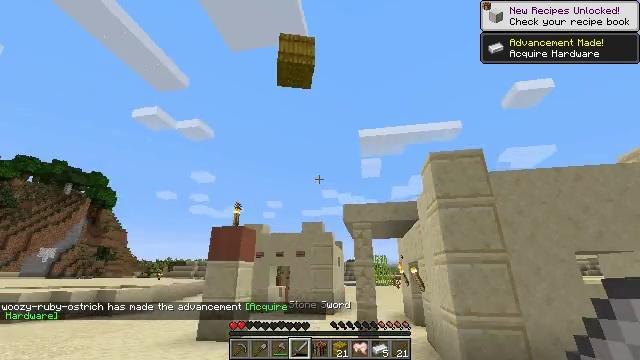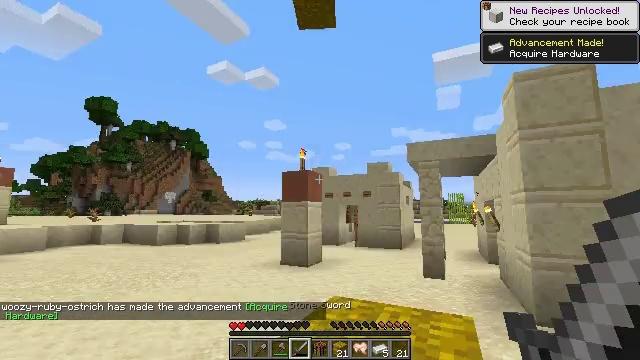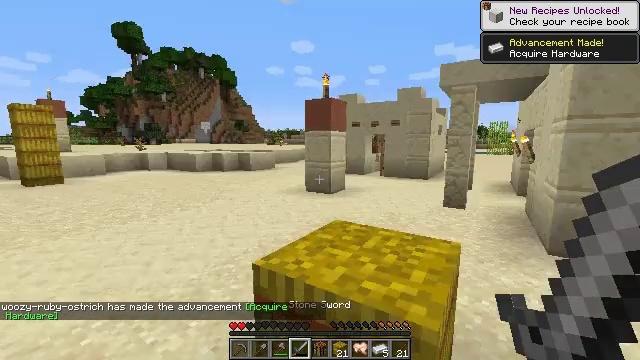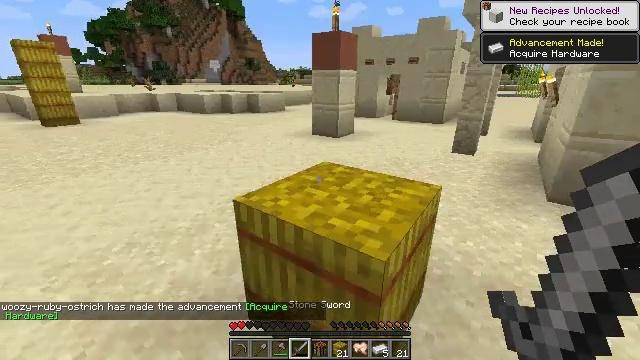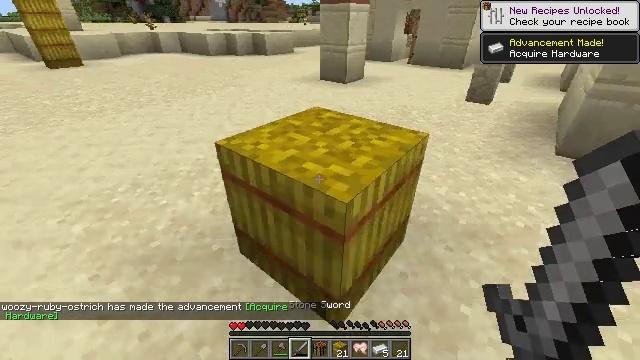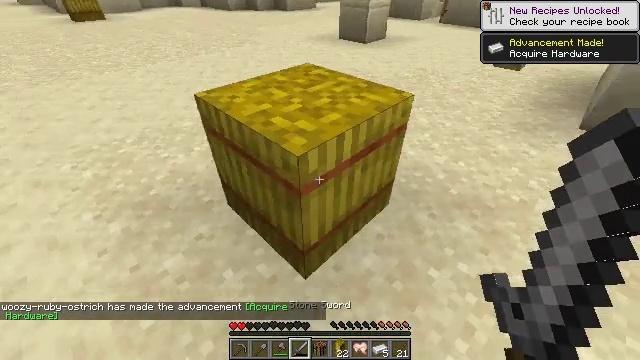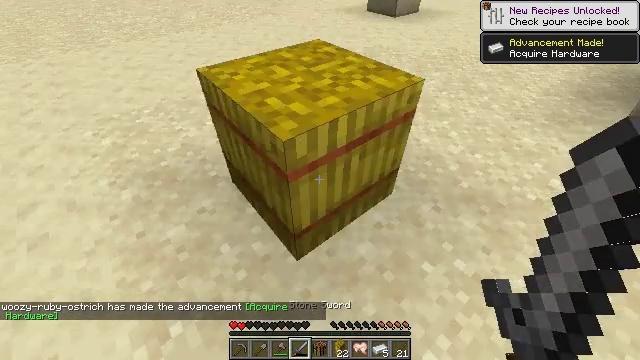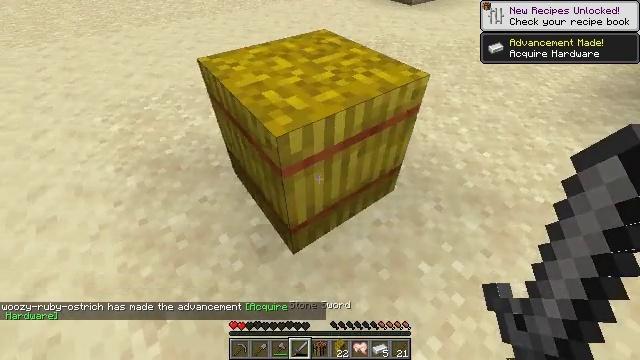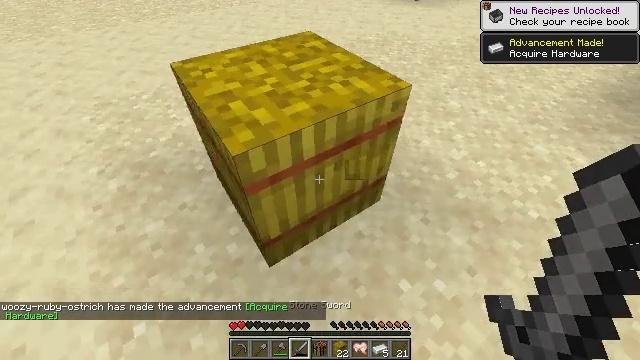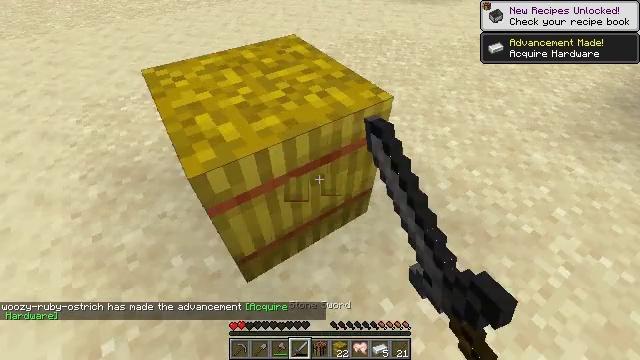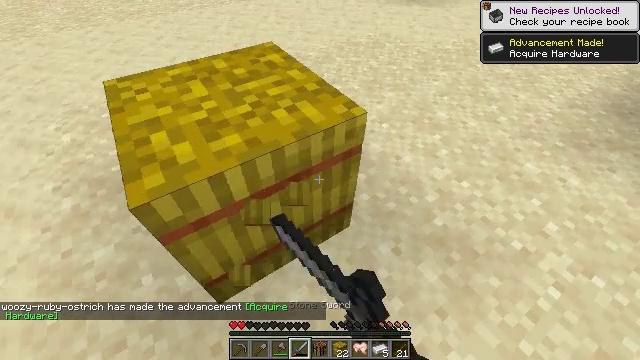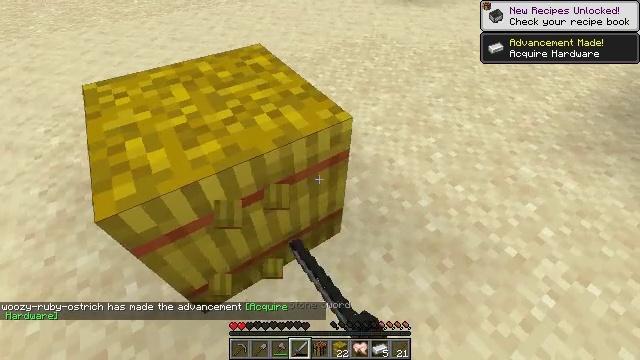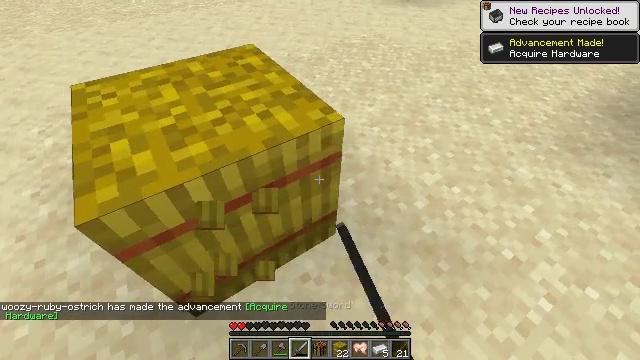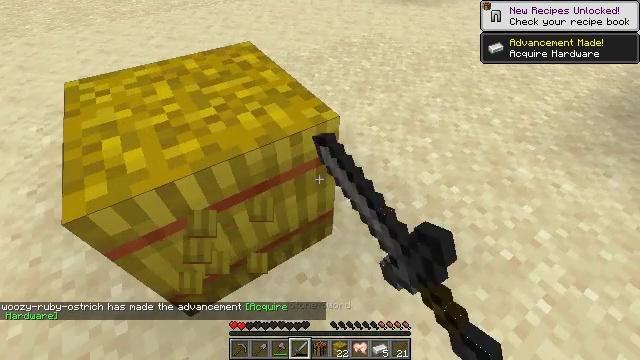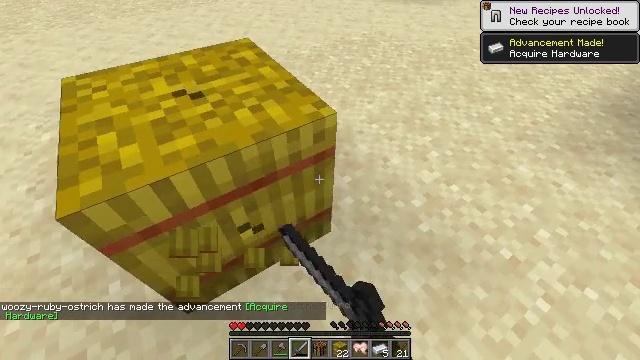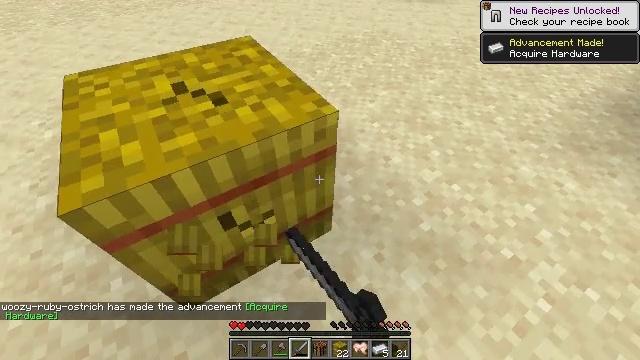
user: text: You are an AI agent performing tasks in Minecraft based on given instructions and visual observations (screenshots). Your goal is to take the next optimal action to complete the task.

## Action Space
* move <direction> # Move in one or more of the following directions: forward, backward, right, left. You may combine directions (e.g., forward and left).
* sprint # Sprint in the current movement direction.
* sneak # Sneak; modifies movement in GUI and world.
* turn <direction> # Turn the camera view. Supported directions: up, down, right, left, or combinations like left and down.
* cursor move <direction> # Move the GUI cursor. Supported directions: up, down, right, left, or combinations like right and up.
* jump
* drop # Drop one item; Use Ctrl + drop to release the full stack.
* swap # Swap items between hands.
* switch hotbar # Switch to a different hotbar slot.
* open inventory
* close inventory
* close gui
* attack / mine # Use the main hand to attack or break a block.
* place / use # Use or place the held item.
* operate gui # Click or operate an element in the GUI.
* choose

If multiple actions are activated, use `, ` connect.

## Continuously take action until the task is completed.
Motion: motion action
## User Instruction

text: Gather hay blocks from the farm.
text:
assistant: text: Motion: move right, turn left and down
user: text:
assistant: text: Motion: move right, turn left and down
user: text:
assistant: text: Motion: move right, turn left and down
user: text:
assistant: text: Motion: move right, turn left and down
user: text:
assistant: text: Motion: move right, turn left and down
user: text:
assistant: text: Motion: move forward and move right, turn left and down
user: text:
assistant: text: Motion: move forward and move right, turn left and down
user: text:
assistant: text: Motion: move forward and move right, turn left and down, attack / mine
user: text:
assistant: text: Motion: move forward and move right, turn left, attack / mine
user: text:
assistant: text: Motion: attack / mine
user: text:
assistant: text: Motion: attack / mine
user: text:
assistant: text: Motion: attack / mine
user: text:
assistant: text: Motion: attack / mine
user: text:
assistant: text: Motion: attack / mine
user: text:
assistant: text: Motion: attack / mine
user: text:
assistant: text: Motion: attack / mine
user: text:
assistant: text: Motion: attack / mine
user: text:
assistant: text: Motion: turn left, attack / mine
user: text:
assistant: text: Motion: turn left, attack / mine
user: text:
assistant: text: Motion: turn left, attack / mine
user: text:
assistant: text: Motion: turn left, attack / mine
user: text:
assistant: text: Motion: turn left, attack / mine
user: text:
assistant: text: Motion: turn left, attack / mine
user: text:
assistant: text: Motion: attack / mine
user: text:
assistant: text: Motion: attack / mine
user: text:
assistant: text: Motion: attack / mine
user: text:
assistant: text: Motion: attack / mine
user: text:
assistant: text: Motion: attack / mine
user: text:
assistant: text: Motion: attack / mine
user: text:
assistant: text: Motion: attack / mine